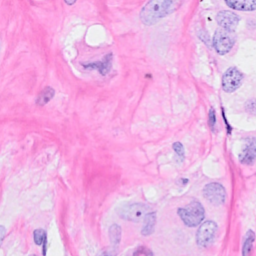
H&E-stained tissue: Breast